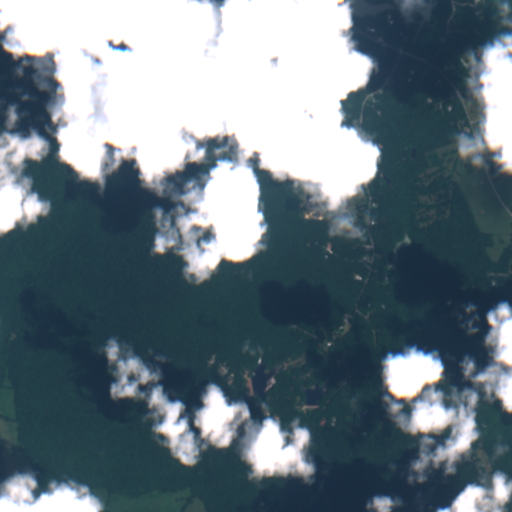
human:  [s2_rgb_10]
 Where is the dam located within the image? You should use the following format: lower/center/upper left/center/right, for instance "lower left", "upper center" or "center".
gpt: The dam is located in the upper right of the image.
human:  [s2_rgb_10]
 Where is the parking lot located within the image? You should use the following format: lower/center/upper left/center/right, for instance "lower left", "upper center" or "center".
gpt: There is no parking lot in the image.